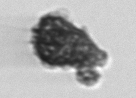
Label: Syracosphaera_pulchra